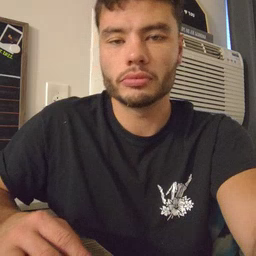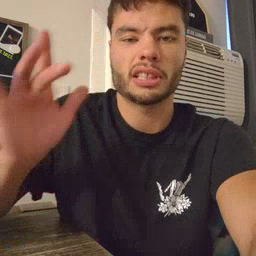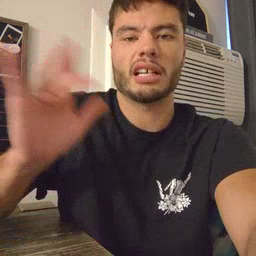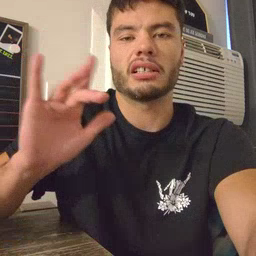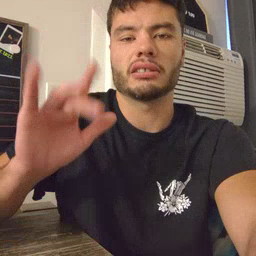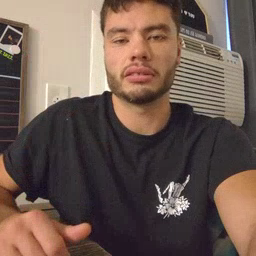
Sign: yucky